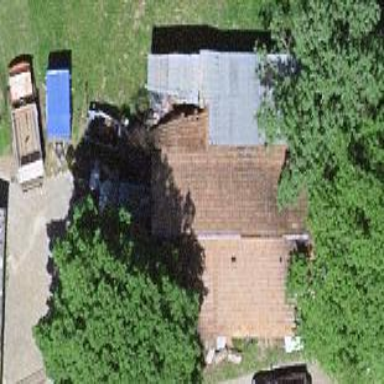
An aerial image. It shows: Rural barn.